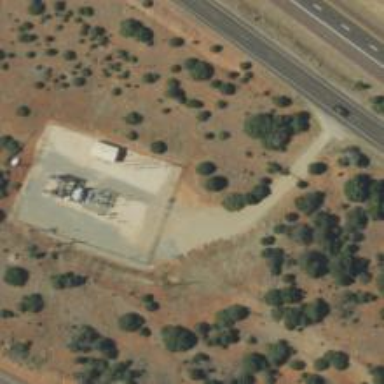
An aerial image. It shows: Power substation surrounded by fence.